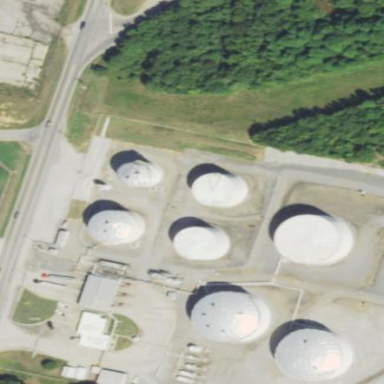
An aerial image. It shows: Industrial area designated as petroleum terminal.